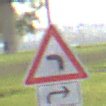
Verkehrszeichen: KurveLinks
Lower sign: RichtungsangabeDurchPfeile5
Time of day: SunriseSunset
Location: Outdoor (Suburban)
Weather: PartlyCloudy
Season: NotSpecified
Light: Natural